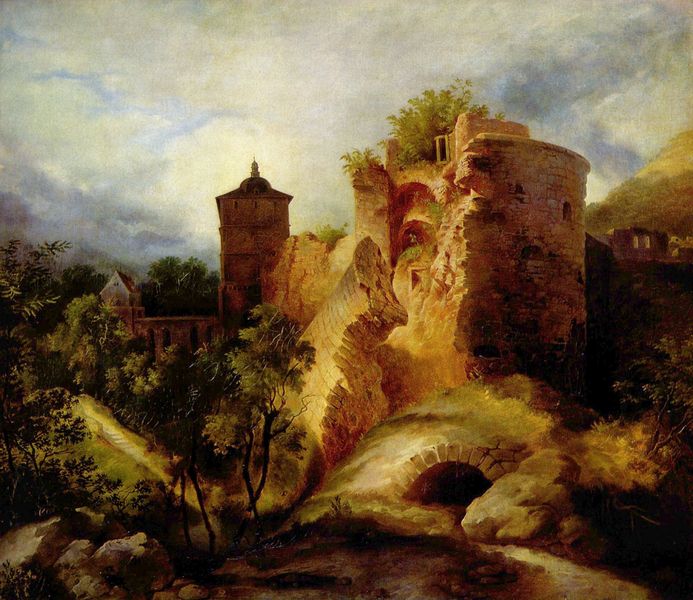
Titel: Der gesprengte Turm des Heidelberger Schlosses
Künstler: Karl Blechen
Standort: Bremen
Institution: Kunsthalle Bremen
Schlagwörter: baum, berg, blau, blätter, dunkel, felsen, gemälde, gestein, himmel, laub, schatten, weiß, wolken, baumstämme, bäume, gelb, grün, landschaft, ocker, stadt, äste, braun, fenster, grau, hell, licht, schwarz, strasse, dach, gebäude, gras, haus, rasen, rot, schloss, weg, wiese, wolke, beige, spitze, stein, steine, öl, ast, hügel, natur, brücke, busch, büsche, gebüsch, gewässer, kanal, kirche, pfad, sonne, sträucher, boden, pflanzen, höhle, renaissance, wald, turm, bewölkt, bogen, italien, lehm, berge, fels, gebirge, dächer, mauer, ziegel, romantik, draussen, tor, befestigung, bögen, eingang, keller, reste, ruine, vergänglichkeit, gewölbe, burg, türme, festung, mauerwerk, abbruch, moos, villa, himme, leben, schwarzw, märchen, landscahft, zerstört, bieg, geschliffen, tunnel, luke, burgruine, unterirdisch, wehrturm, schießscharte, einsturz, schlossruine, als, mauerreste, hinauf, festungsruine, gelände landschaft, geschleift, kellre, rester, heidelberger schloss, mood, stenie